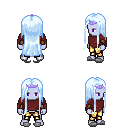
a pixel art fantasy rpg character, male body template, dark elf, purple skin, maroon long-sleeve shirt, gold greaves, white cyan extra-long hairstyle, purple tiara, cloth bracers, white slippers, four views (front, back, left, right), 2x2 character sprite sheet, small pixel art, hard edges, no anti-aliasing